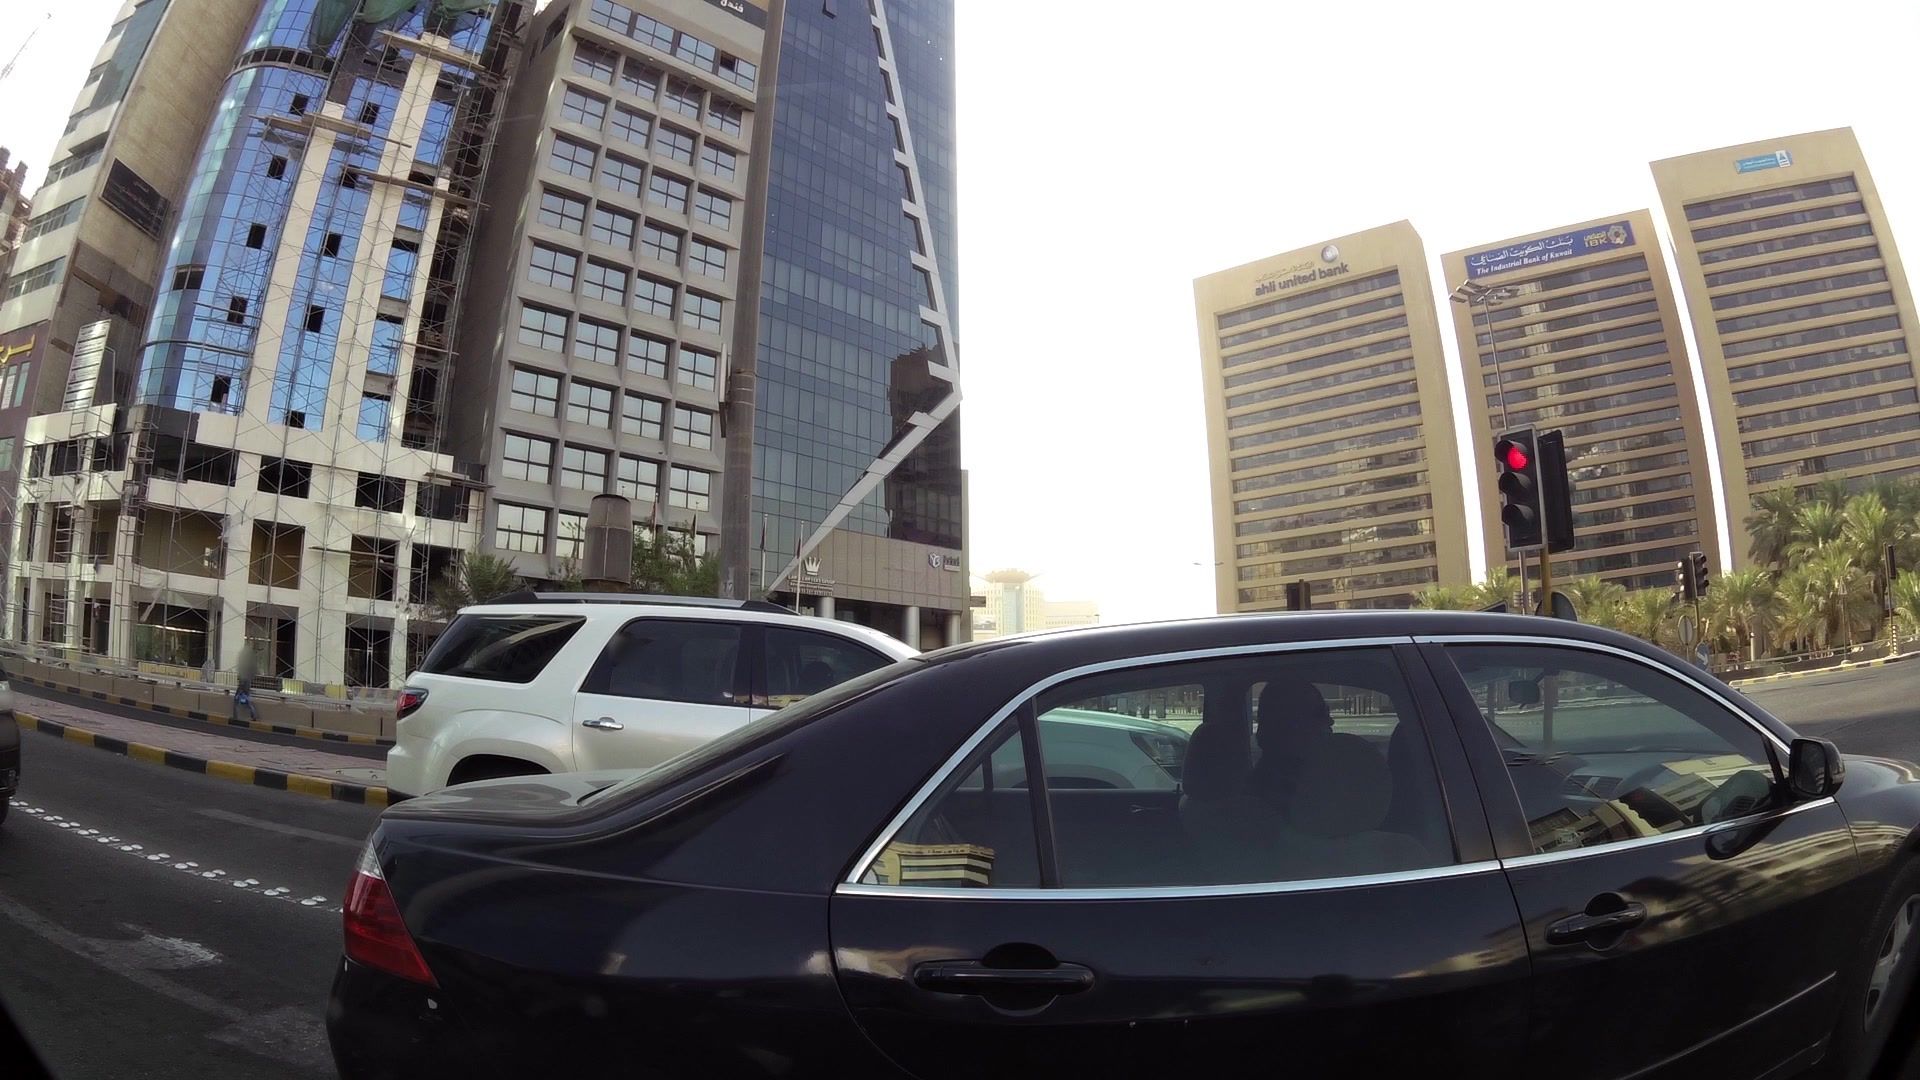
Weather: clear
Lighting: day
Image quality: good
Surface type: driving surface
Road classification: primary, primary_link
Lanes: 2
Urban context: urban centre
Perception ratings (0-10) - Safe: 5.85, Lively: 7.62, Beautiful: 4.5, Boring: 0.98, Depressing: 2.83, Wealthy: 8.27